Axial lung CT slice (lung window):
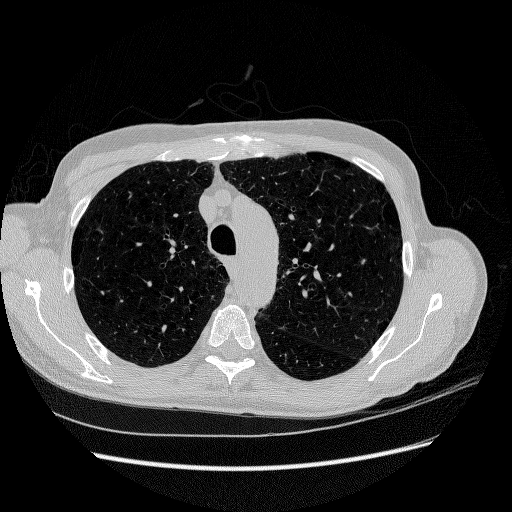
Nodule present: no